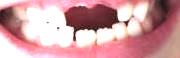
Condition: hypodontia